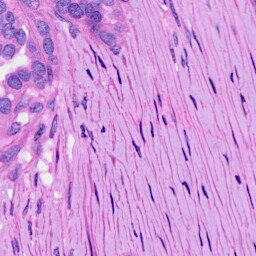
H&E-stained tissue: Ovarian